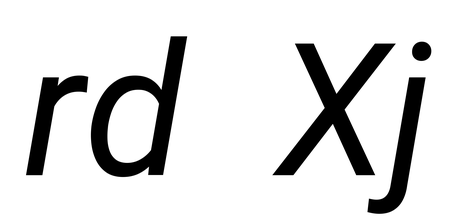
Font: Roboto-Italic_Italic